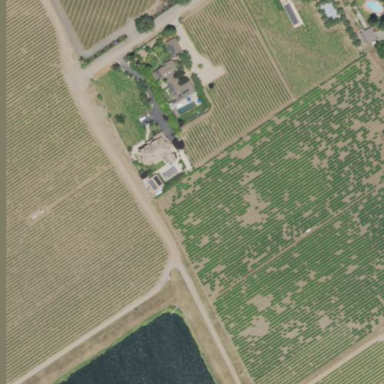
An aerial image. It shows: Vineyard where grapes are grown.